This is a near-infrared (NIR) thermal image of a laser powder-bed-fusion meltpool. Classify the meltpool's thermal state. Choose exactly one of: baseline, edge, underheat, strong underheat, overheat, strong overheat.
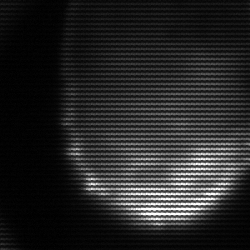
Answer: edge